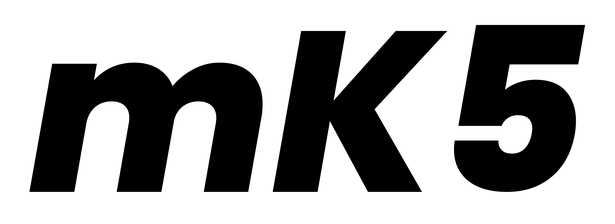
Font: Poppins-ExtraBoldItalic